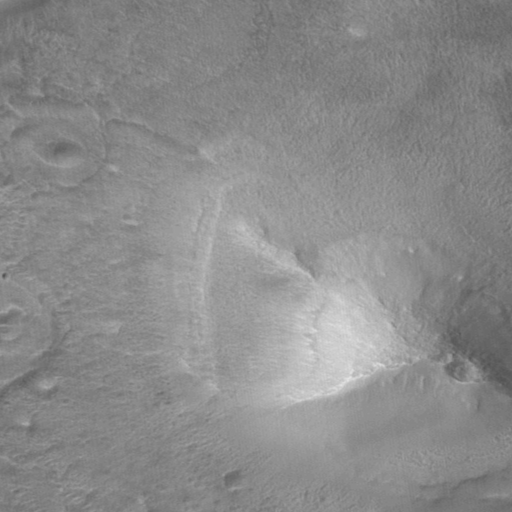
Objects detected: cone